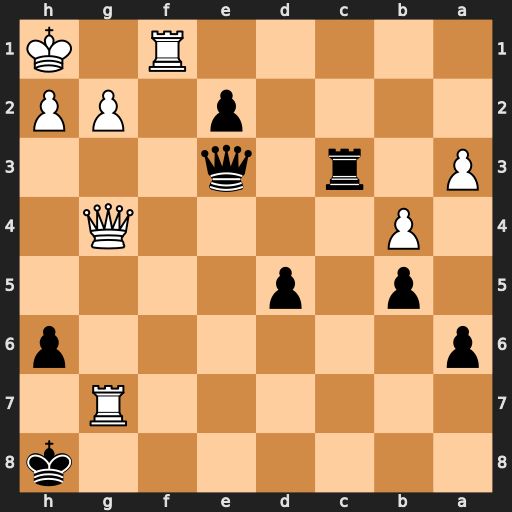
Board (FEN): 7k/6R1/p6p/1p1p4/1P4Q1/P1r1q3/4p1PP/5R1K
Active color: b
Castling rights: -
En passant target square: -
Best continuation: exf1=Q#